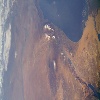
Label: land